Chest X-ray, PA view. Patient: 71 years old, sex M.
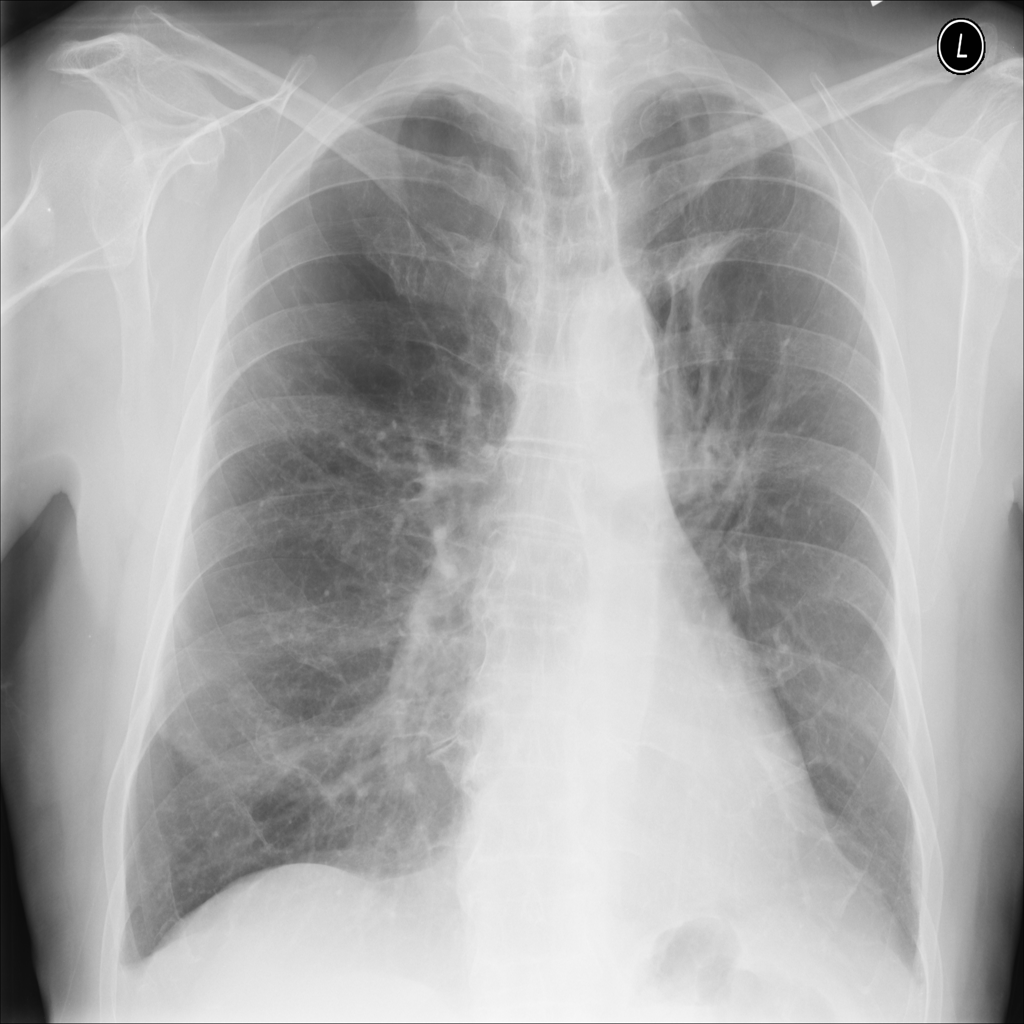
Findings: Fibrosis, Mass